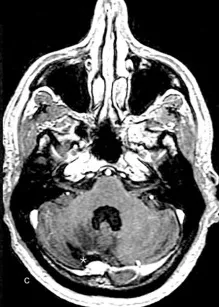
Brain MRI scan after secondary resection. In (C) (postcontrast T1WI), meningeal and surgical cavity enhancement is also noted (star).
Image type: radiology (mri)